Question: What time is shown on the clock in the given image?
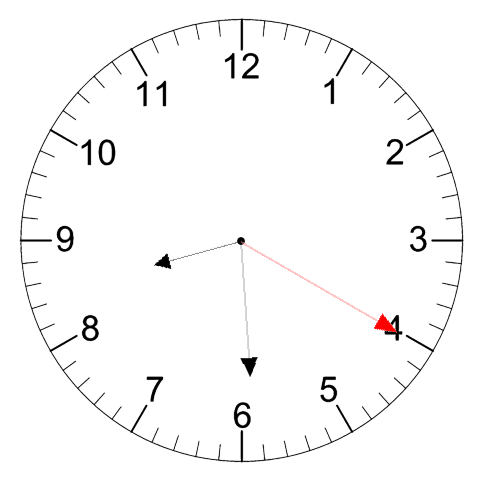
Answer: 08:29:20